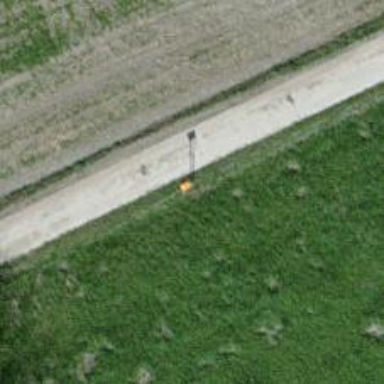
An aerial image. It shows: View of pole with roofed pipeline marker.